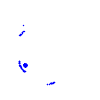
Particle: pion